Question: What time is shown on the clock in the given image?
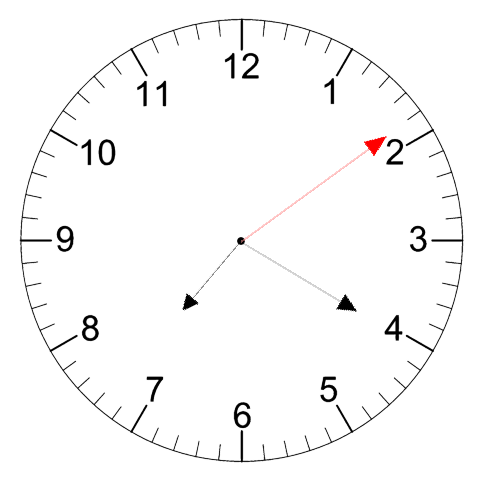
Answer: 07:20:09